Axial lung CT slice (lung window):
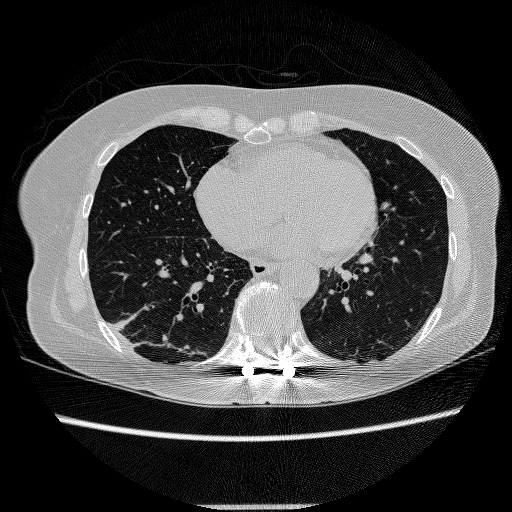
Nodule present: no